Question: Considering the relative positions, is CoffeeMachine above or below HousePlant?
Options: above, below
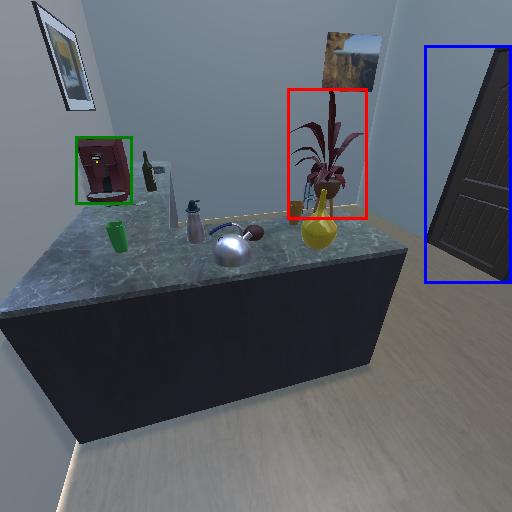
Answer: above